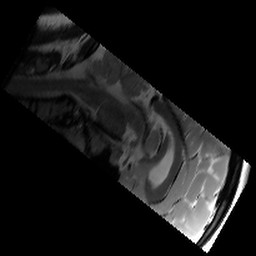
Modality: T2w
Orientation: sagittal
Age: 21
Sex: female
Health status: healthy
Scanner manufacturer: siemens
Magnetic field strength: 3 T
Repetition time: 6 s
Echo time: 0.064 s